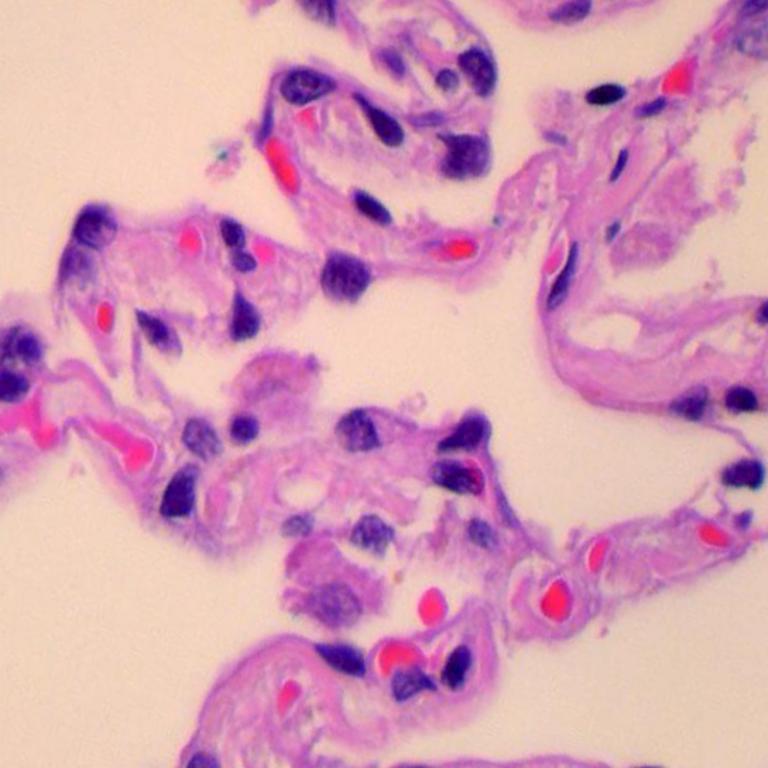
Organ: lung
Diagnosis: benign